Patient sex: F
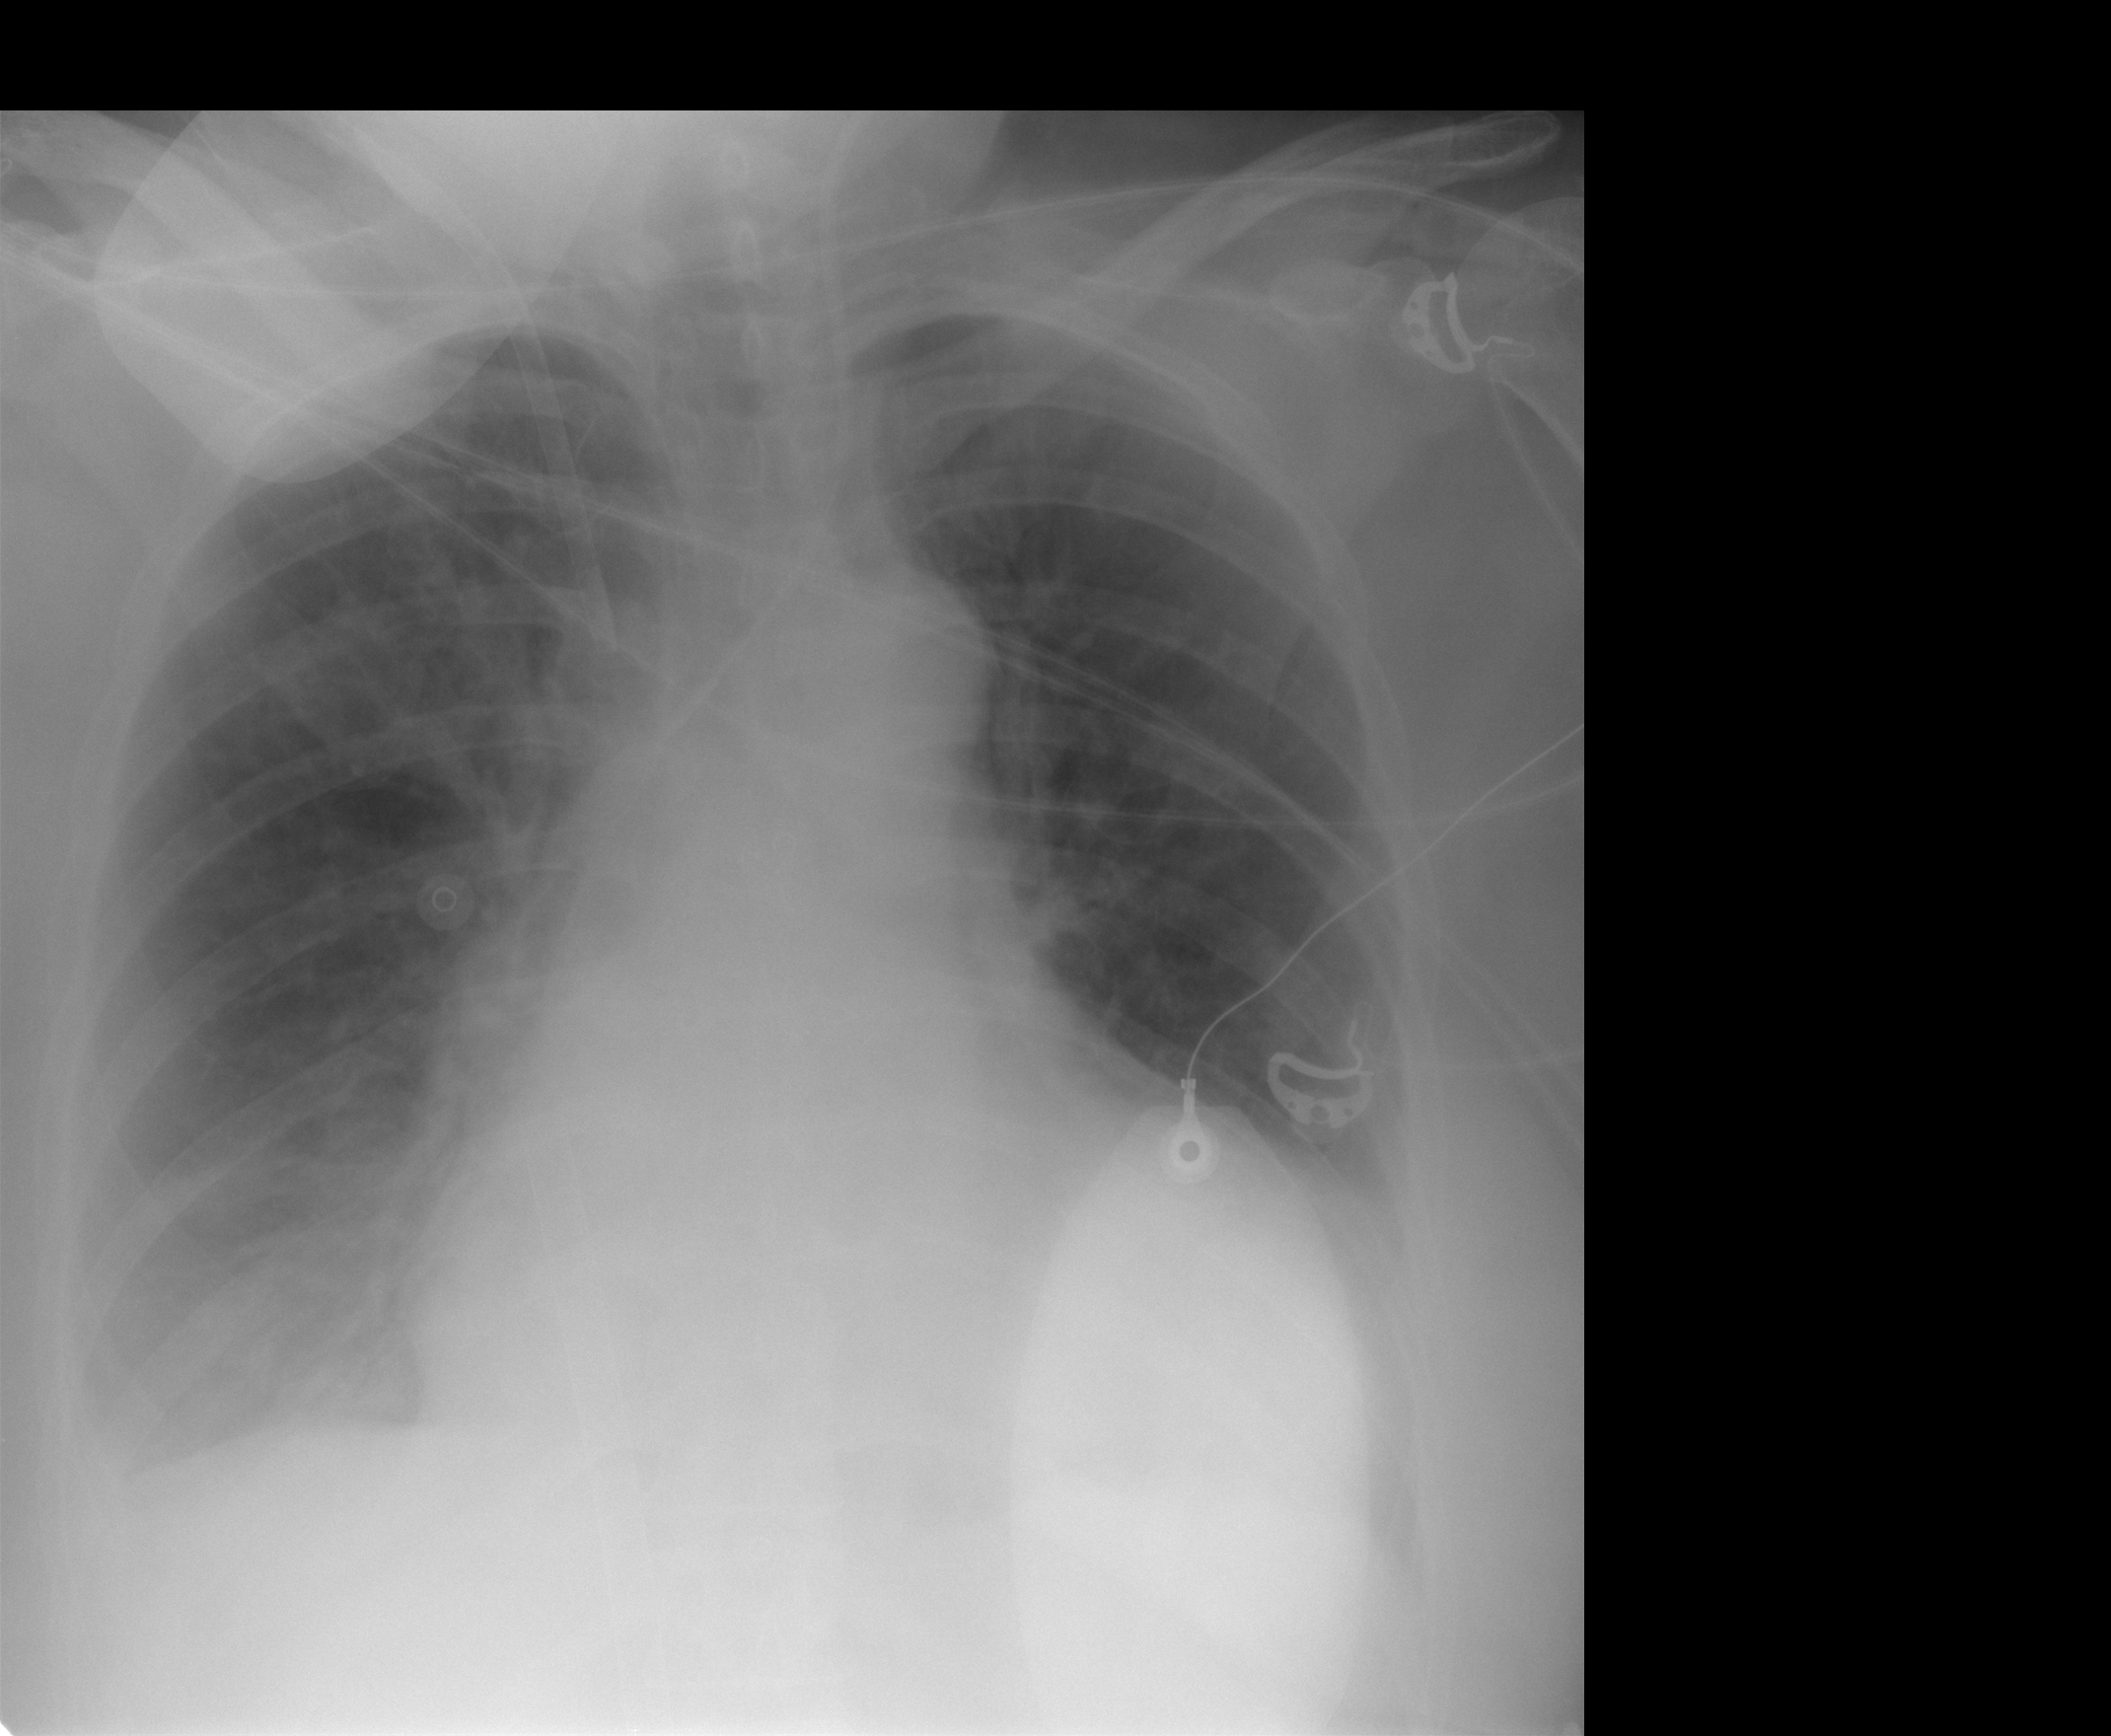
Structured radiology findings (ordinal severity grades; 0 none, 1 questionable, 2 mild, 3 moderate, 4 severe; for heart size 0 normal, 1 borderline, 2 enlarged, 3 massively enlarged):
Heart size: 3
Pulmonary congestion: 2
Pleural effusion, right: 2
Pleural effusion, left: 2
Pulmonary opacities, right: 1
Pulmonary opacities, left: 1
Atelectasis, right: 2
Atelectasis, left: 2